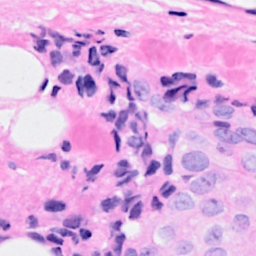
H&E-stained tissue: Breast